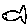
Label: fish